Interaction volume radius: 5 \u00c5
Interaction volume height: 25 \u00c5
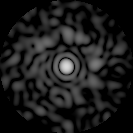
Disorder parameter: 0.839